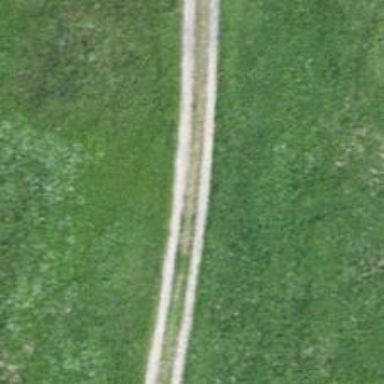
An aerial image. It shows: Unpaved track with grade2 surface.